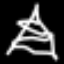
Label: The Eiffel Tower